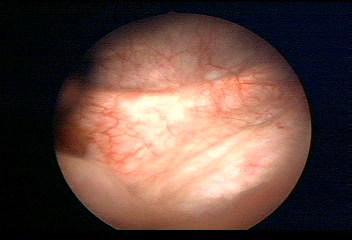
Modality: WLC
Class: Normal mucosa
Bladder cancer association: No